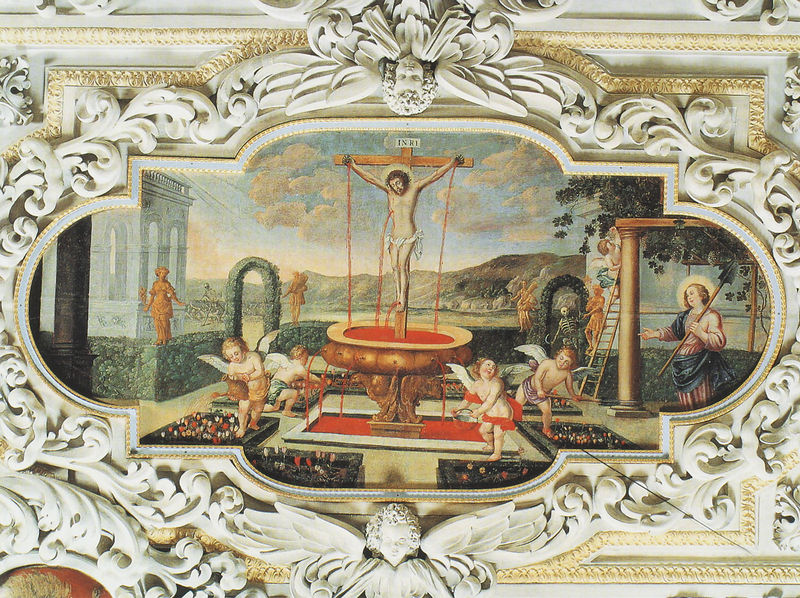
Titel: Festsaal des Klosters St. Benedikt
Künstler: Kaspar Feichtmayr
Standort: Benediktbeuern, Kloster St. Benedikt (EU - D - Bayern - Oberbayern)
Schlagwörter: baum, berg, blau, flügel, himmel, wolken, grün, blumen, weiss, blüten, rot, ornament, barock, kirche, figur, gold, brunnen, engel, garten, krug, berge, leiter, wandgemälde, korb, stuck, blut, kreuz, becken, schnörkel, christus, jesus, kreuzigung, beete, gärtner, fresko, putten, putti, schaufel, gerippe, arkarden, quell, inri, #wasser, gareten, #bassin